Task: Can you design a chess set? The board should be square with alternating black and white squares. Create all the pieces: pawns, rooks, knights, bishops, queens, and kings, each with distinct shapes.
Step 4845:
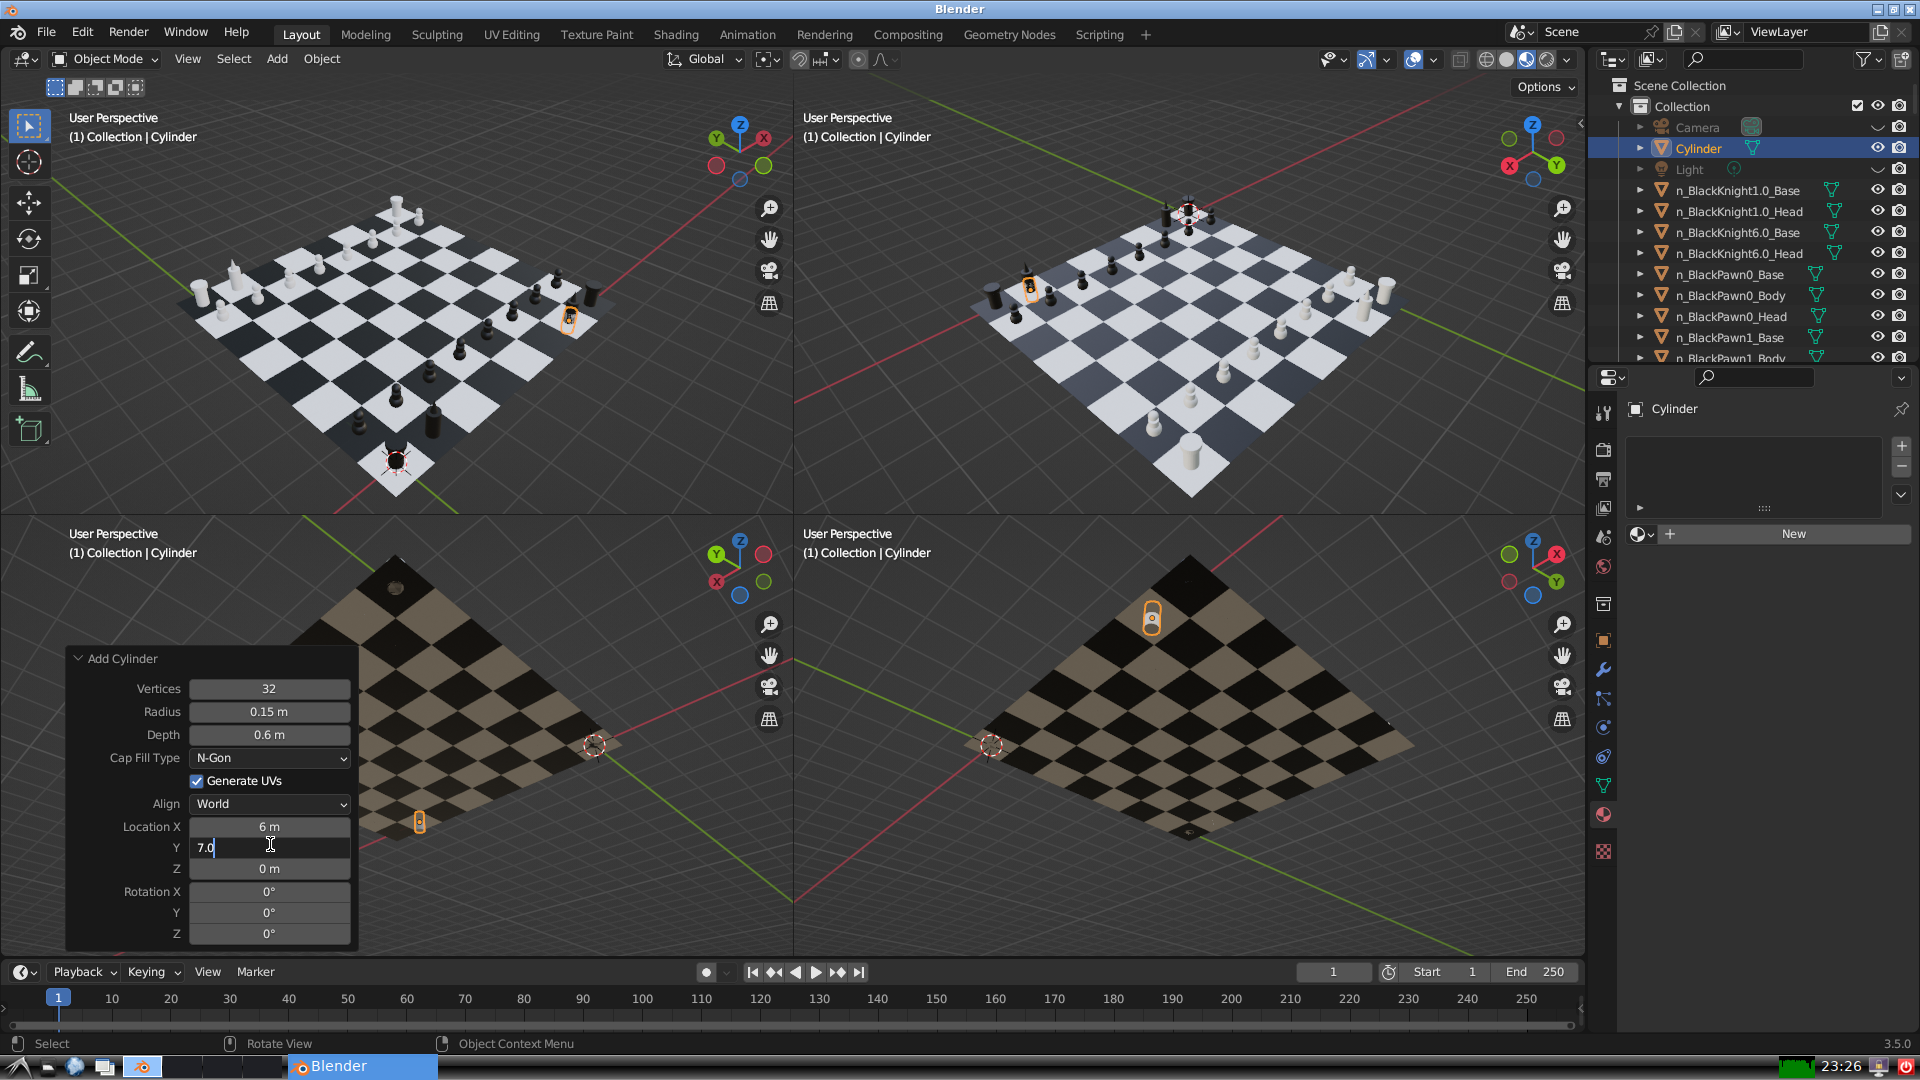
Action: {"key_press": ['Return']}